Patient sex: F
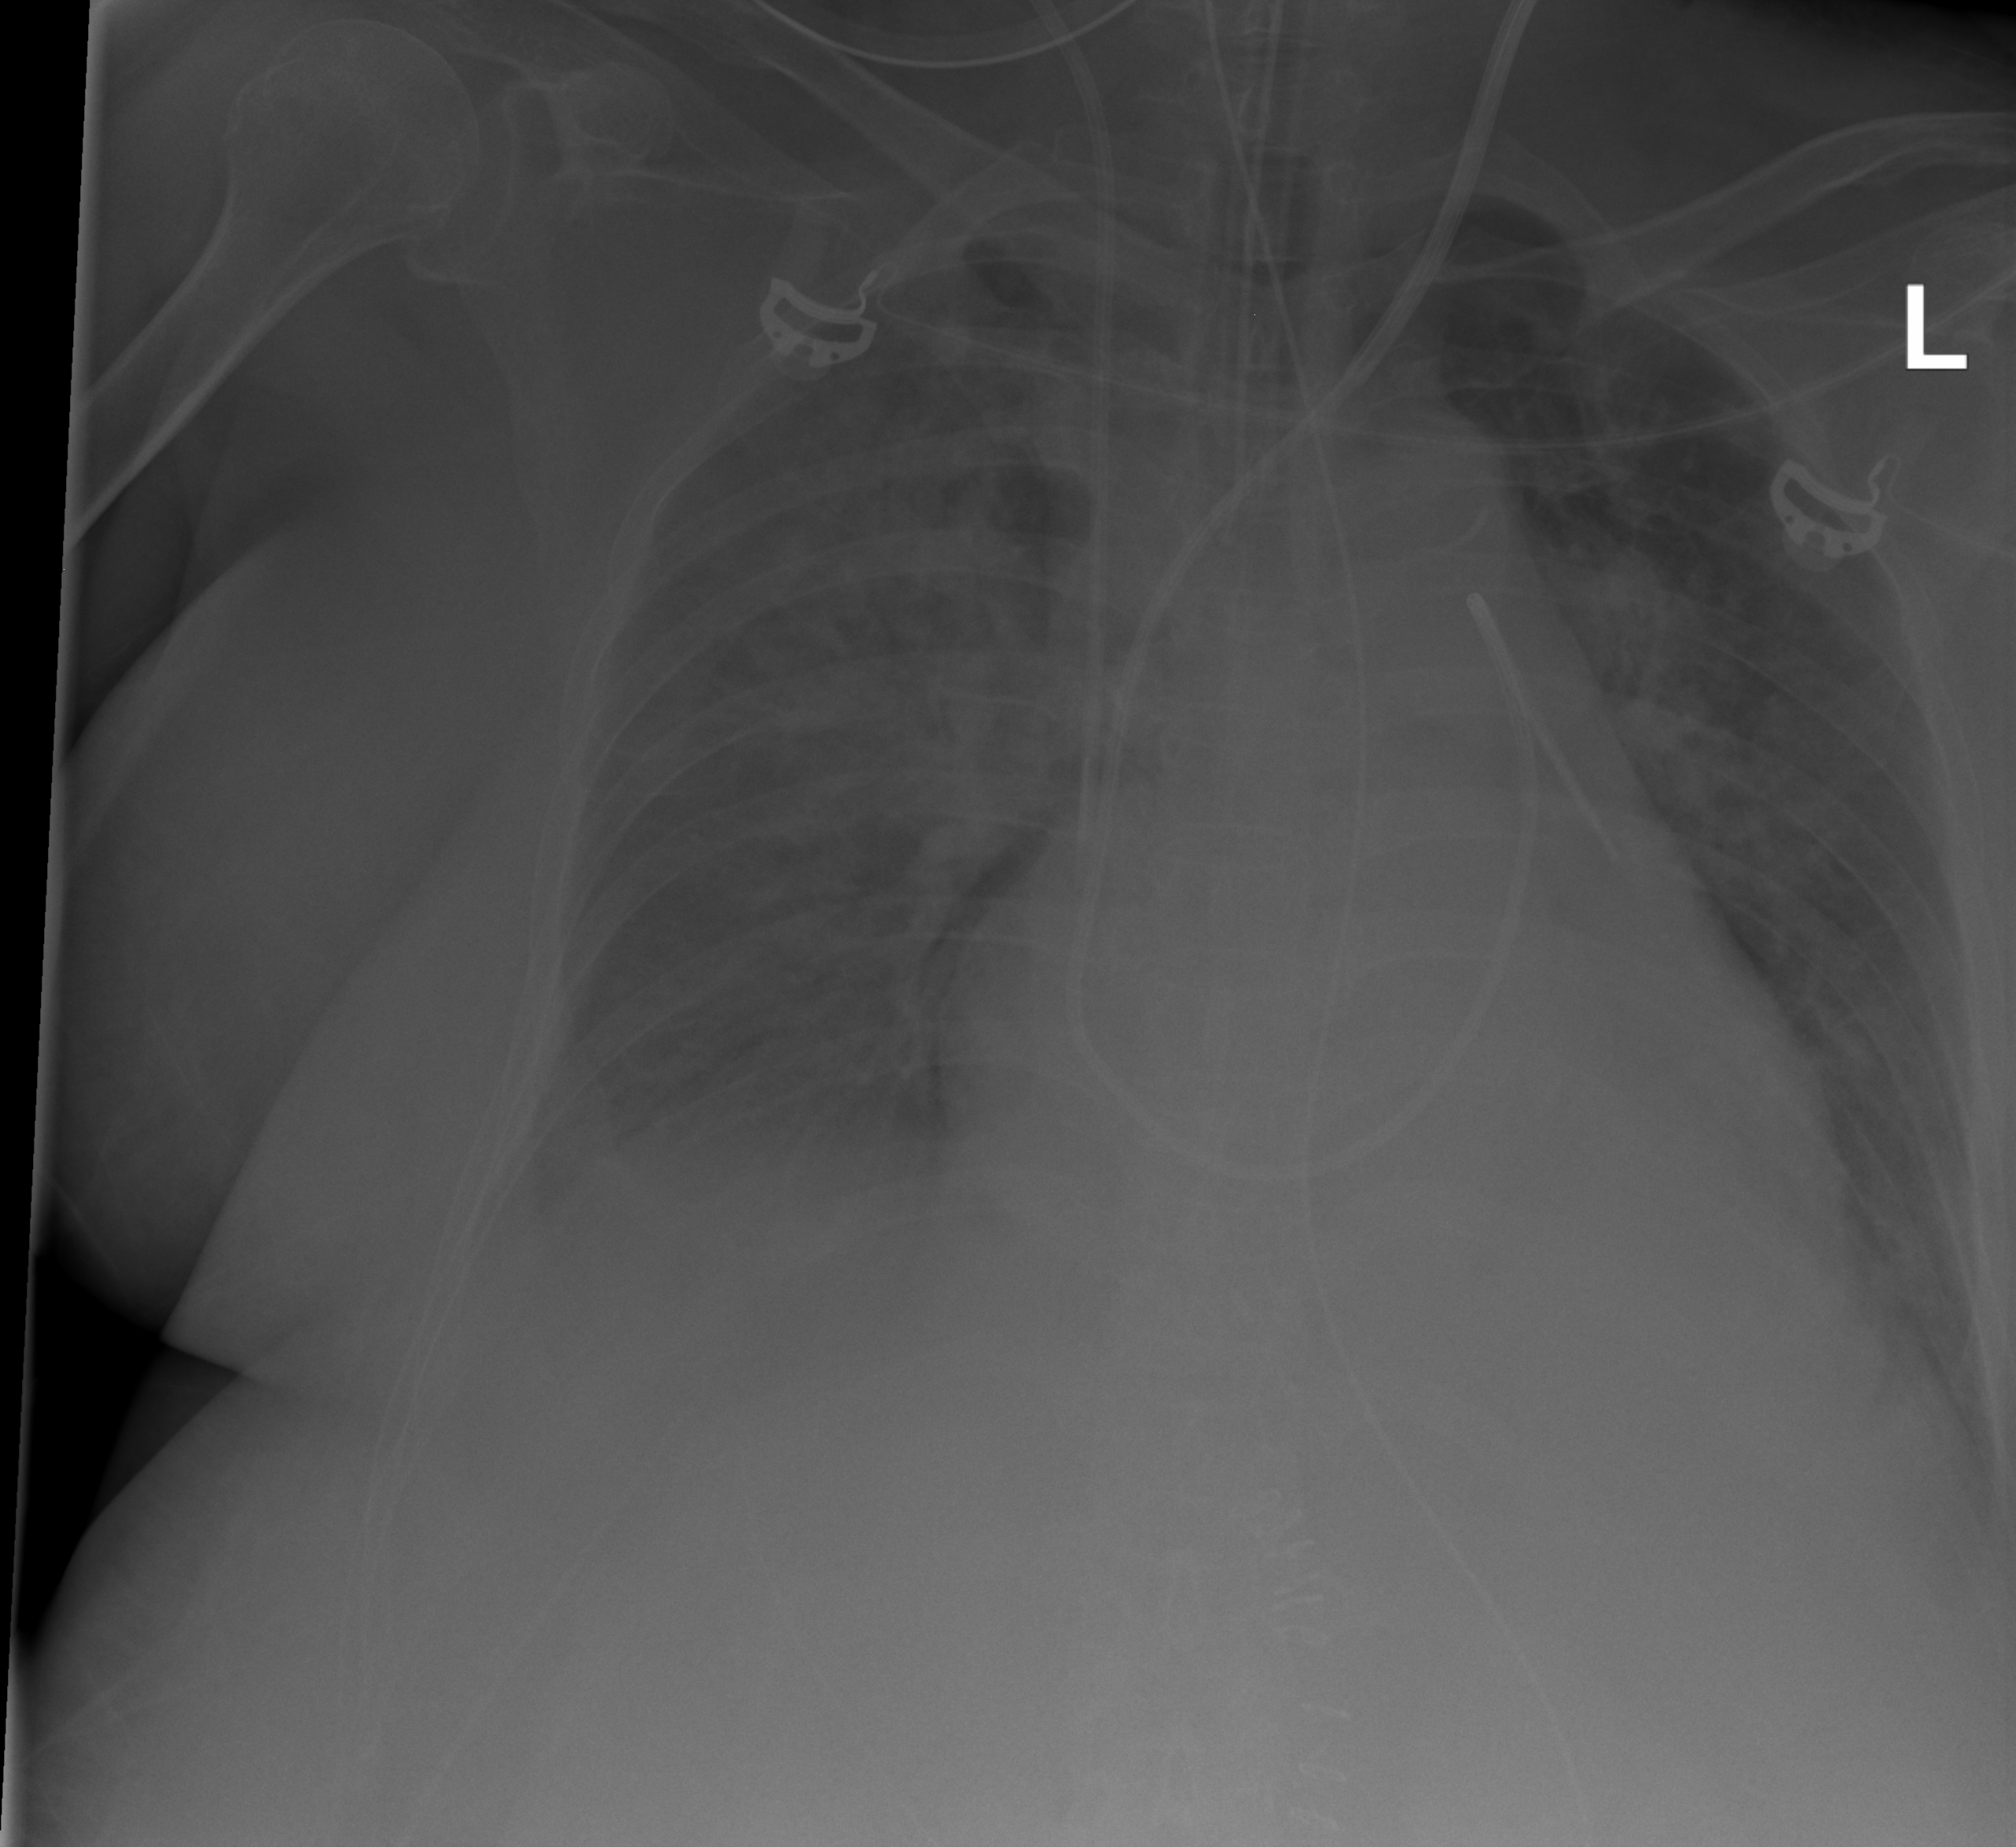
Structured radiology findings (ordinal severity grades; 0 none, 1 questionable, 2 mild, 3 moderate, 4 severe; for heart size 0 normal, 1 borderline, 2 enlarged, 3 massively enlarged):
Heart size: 2
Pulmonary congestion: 2
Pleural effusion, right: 2
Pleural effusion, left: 0
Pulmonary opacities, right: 2
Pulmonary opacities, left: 2
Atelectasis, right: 0
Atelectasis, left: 0